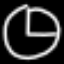
Label: clock